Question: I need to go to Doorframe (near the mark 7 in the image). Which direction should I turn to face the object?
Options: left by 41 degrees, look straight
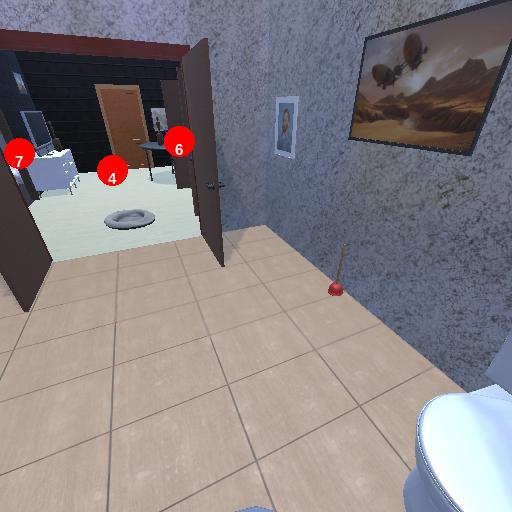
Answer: left by 41 degrees